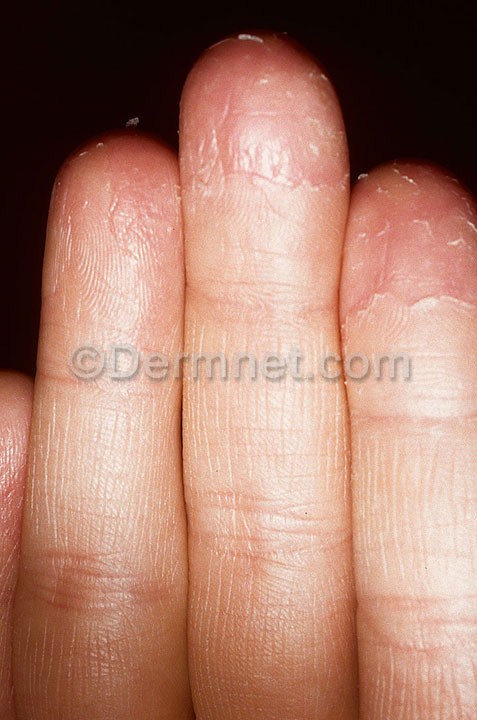
Disease: Eczema Photos